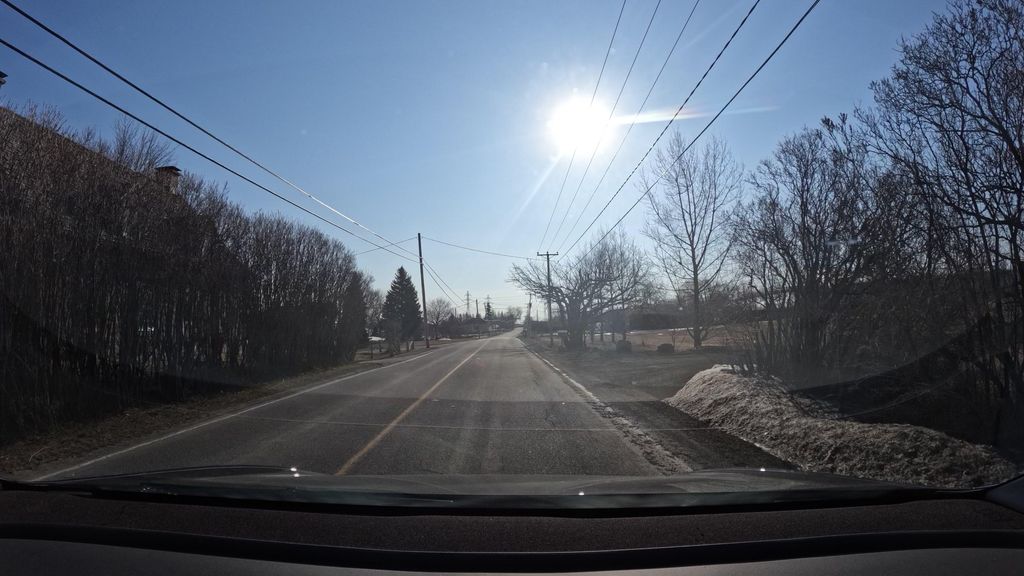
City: montreal